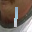
Label: 1